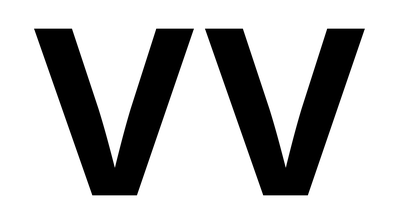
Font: Inter_Bold